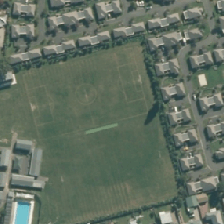
Land cover: urban_parkland